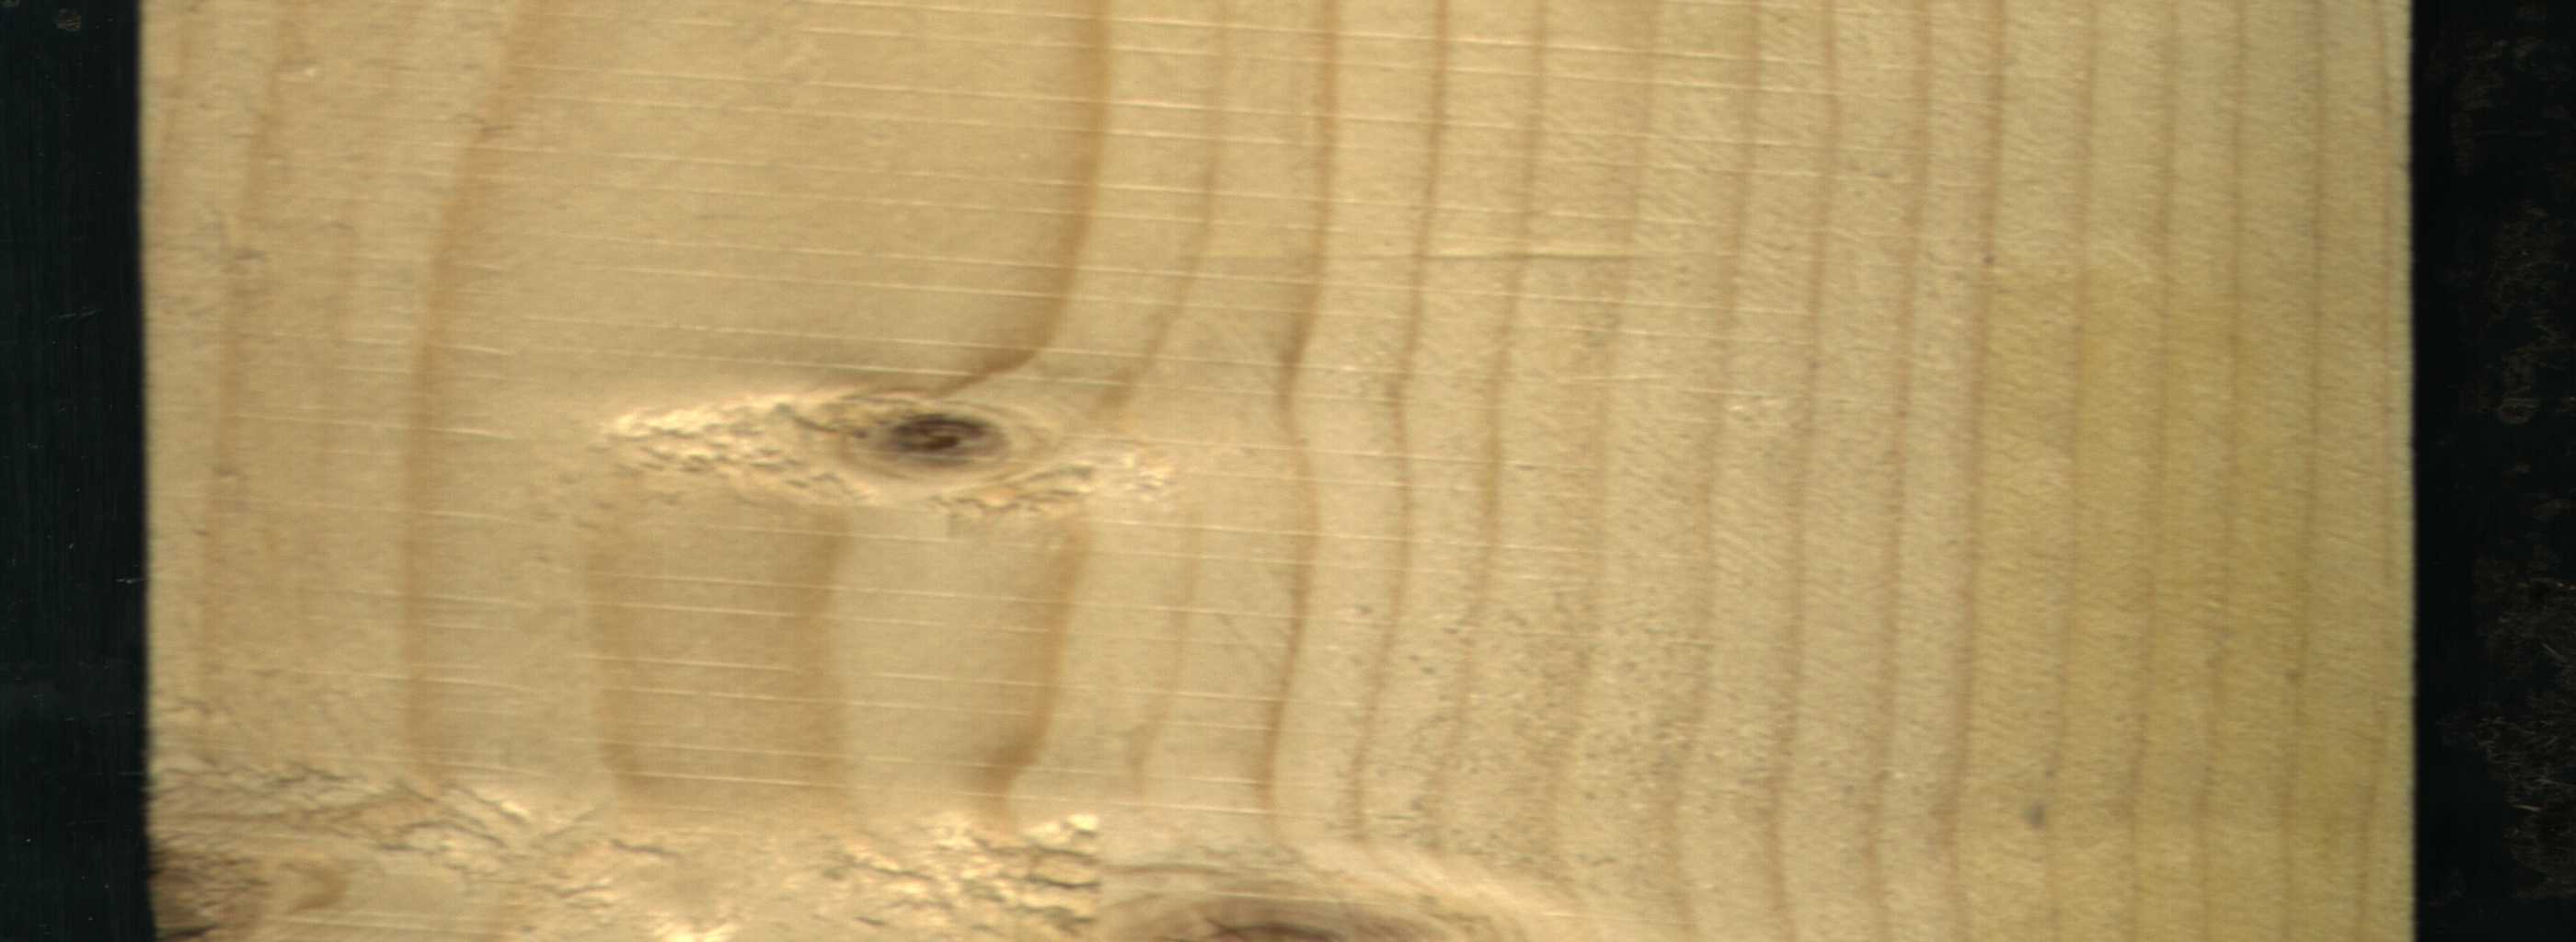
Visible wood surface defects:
Live_Knot
Live_Knot
Live_Knot